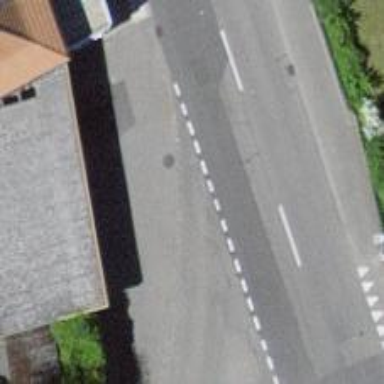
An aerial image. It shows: Sidewalk.